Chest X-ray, PA view. Patient: 61 years old, sex F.
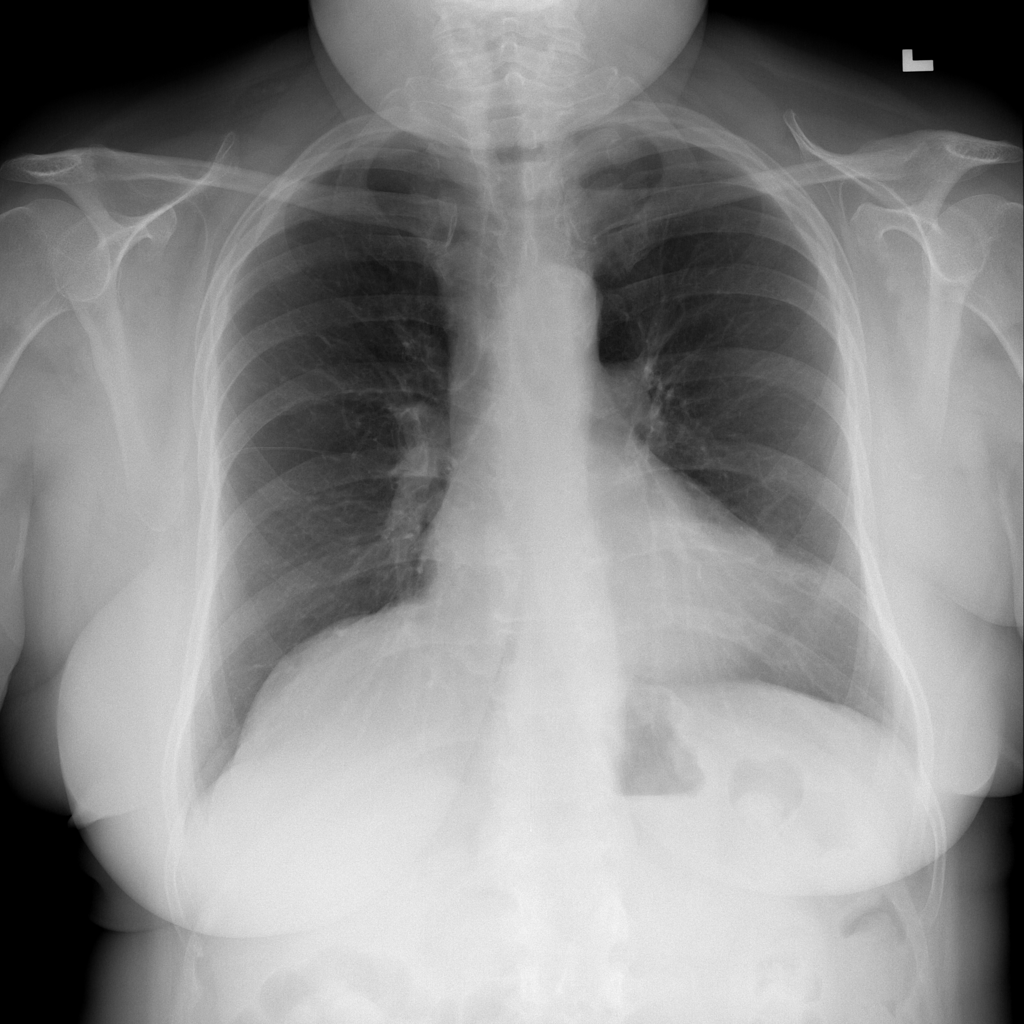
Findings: No Finding